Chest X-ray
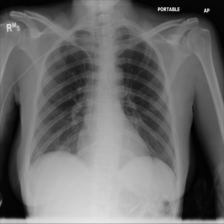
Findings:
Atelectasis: negative
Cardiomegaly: negative
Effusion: negative
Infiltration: negative
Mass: negative
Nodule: negative
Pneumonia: negative
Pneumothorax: negative
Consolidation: negative
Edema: negative
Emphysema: negative
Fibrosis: negative
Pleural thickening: negative
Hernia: negative